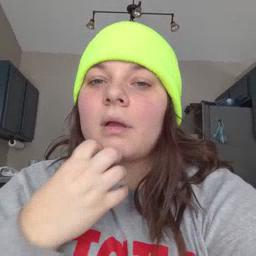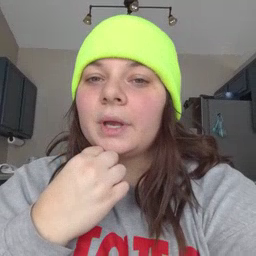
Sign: underwear